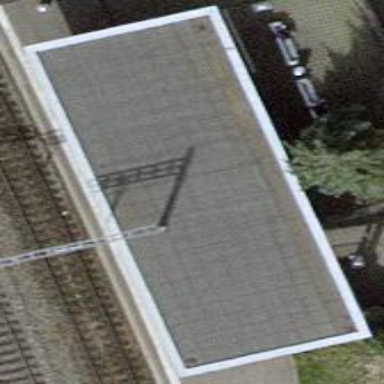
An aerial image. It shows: View of roof of building.